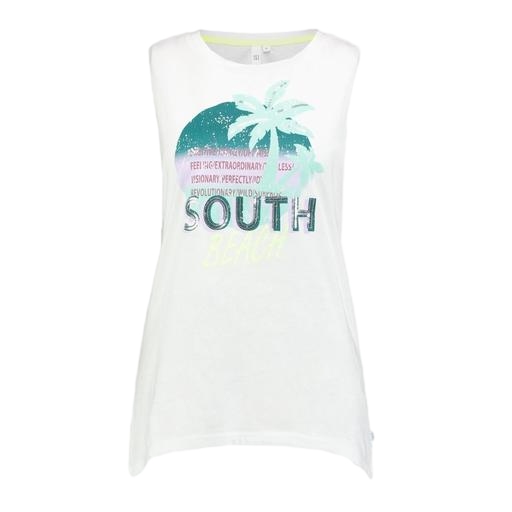
white vitamin sea graphic muscle tank, white concert printed slub-jersey tank, multicolor beach day muscle tee, white background